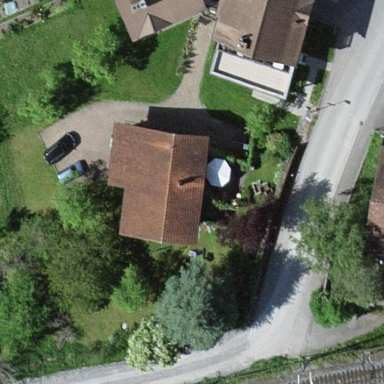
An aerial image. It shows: Gabled roof house.